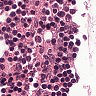
Metastatic tissue present: no